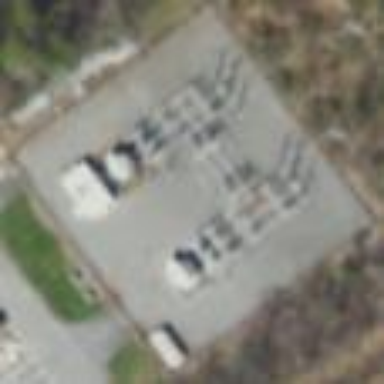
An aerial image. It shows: Substation surrounded by fence.